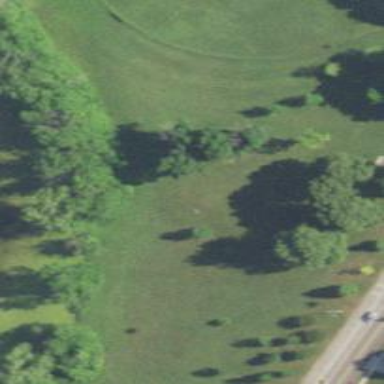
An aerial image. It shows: Golf hole.